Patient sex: M
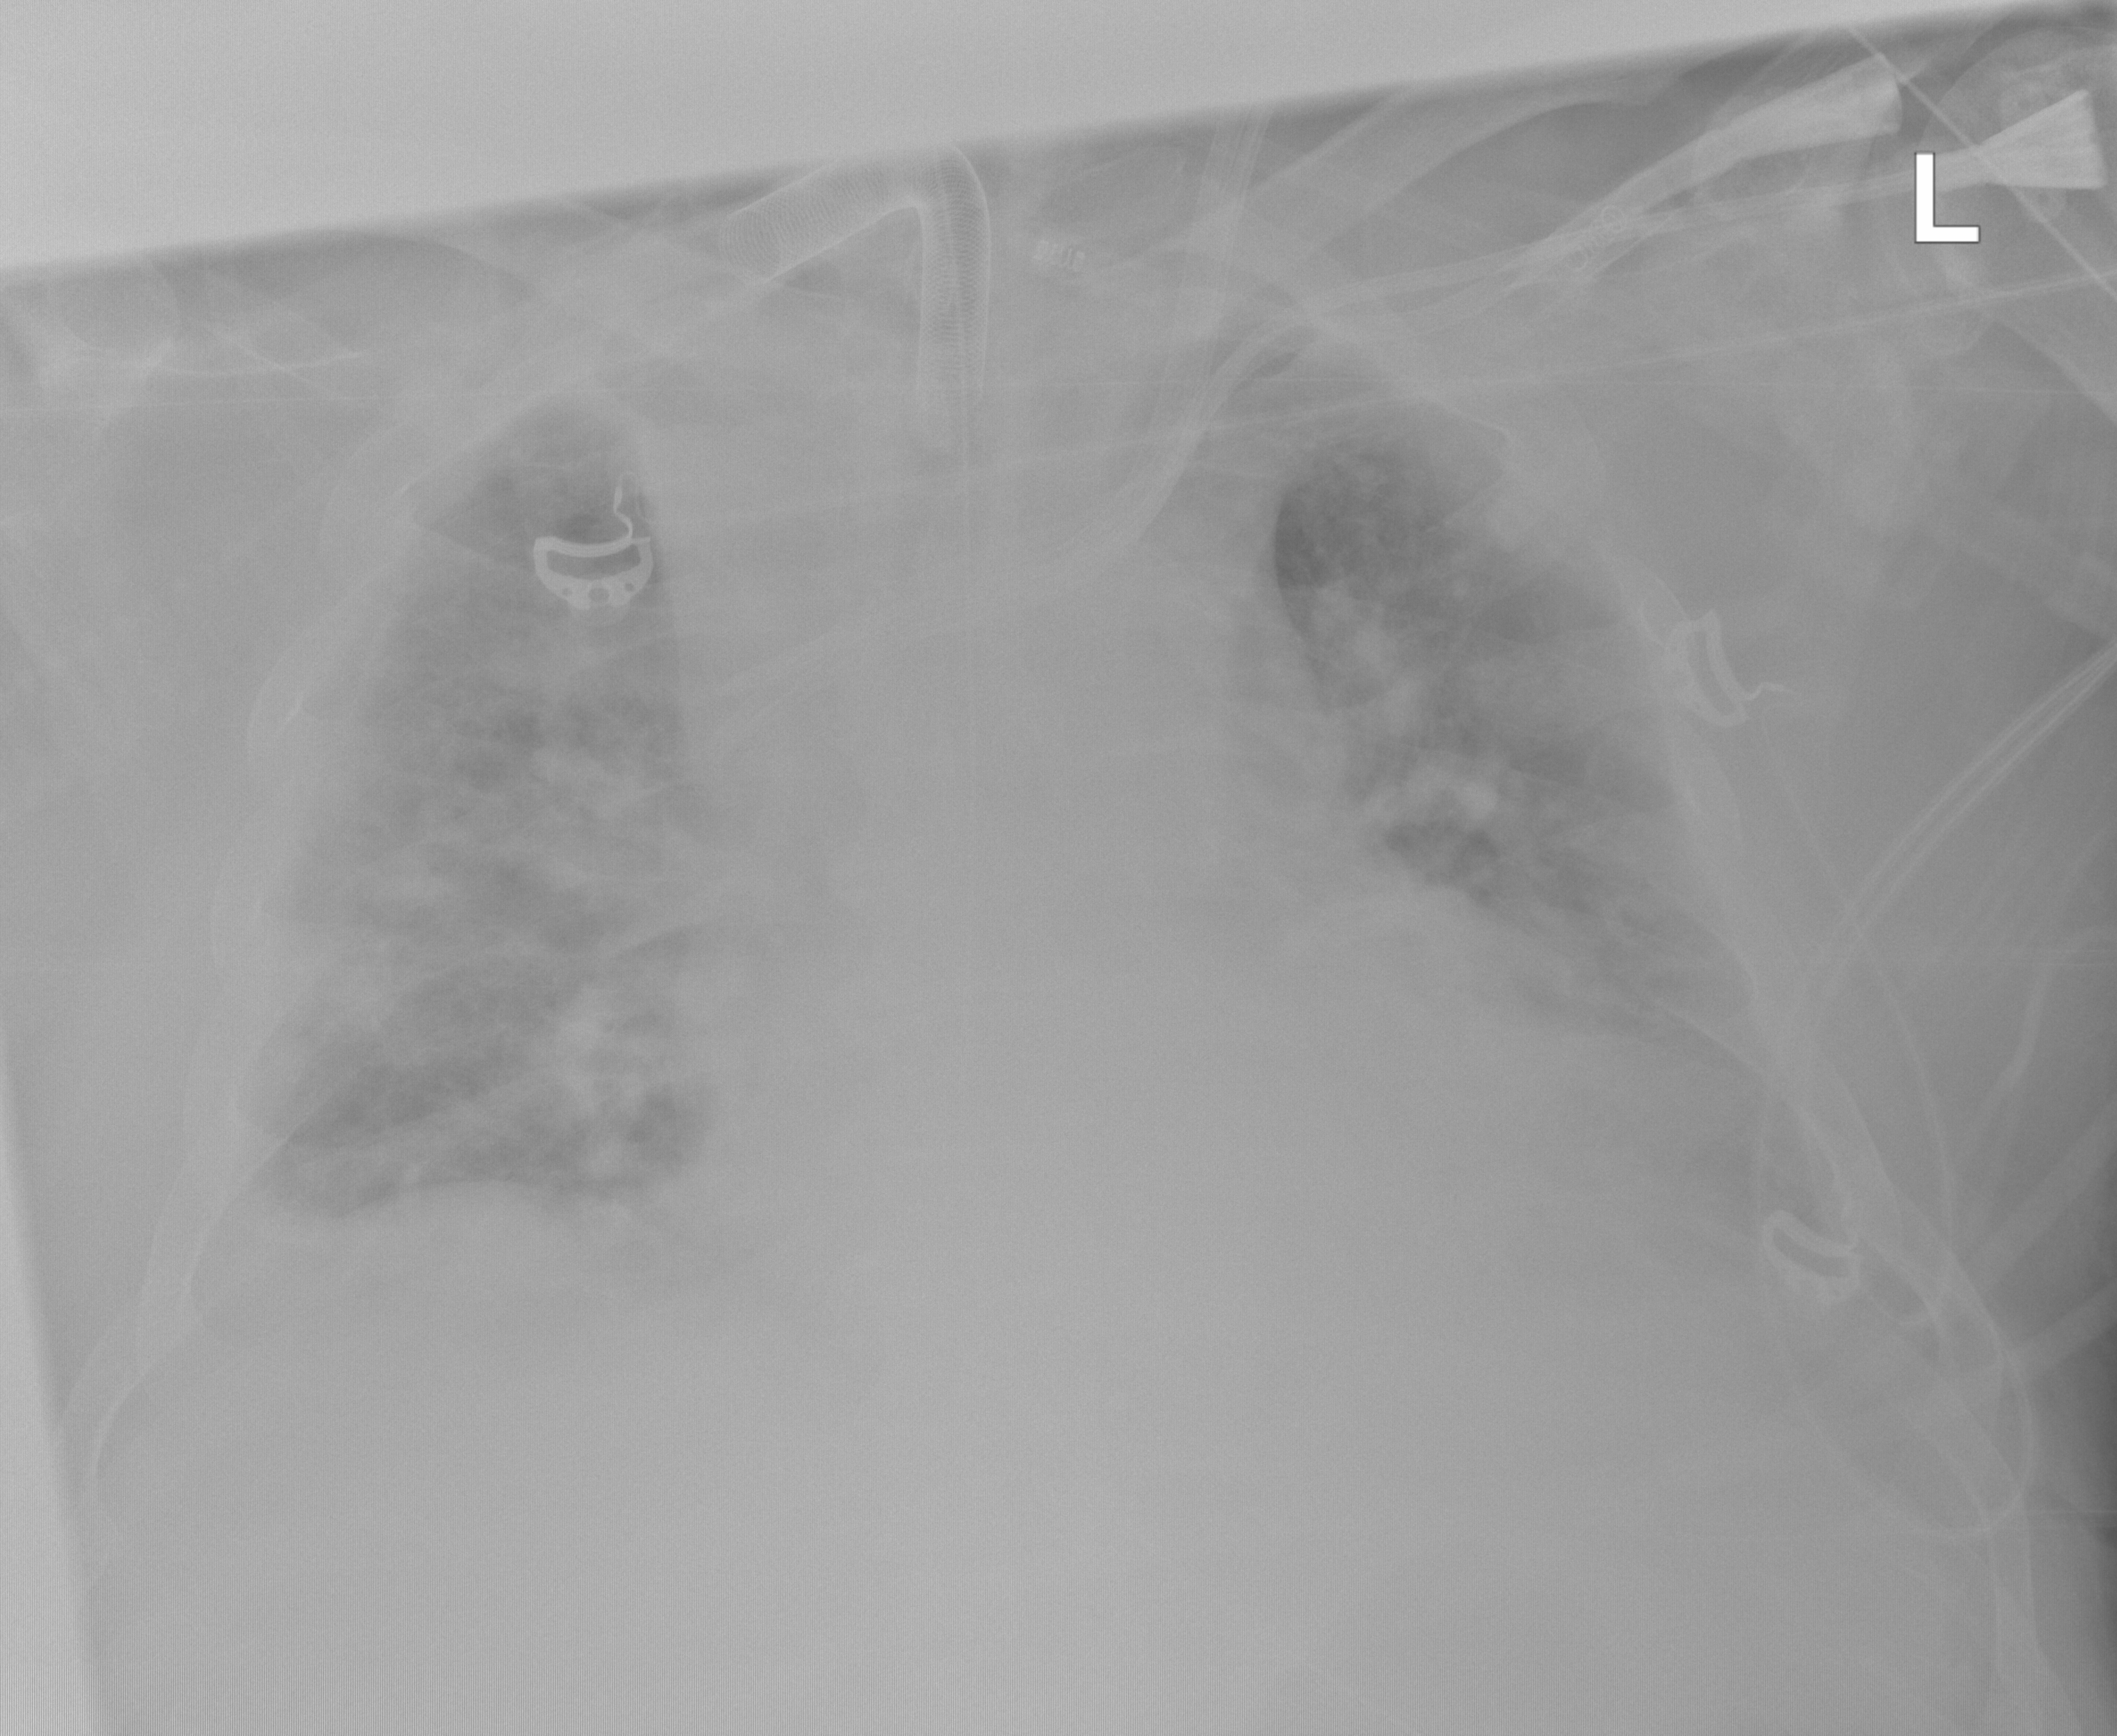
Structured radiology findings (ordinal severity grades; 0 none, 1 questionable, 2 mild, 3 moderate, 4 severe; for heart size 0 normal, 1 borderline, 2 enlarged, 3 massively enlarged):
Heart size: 2
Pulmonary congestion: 2
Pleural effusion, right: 2
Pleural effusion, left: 0
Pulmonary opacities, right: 2
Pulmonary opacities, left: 2
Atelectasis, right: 2
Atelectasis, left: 2